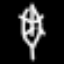
Label: leaf